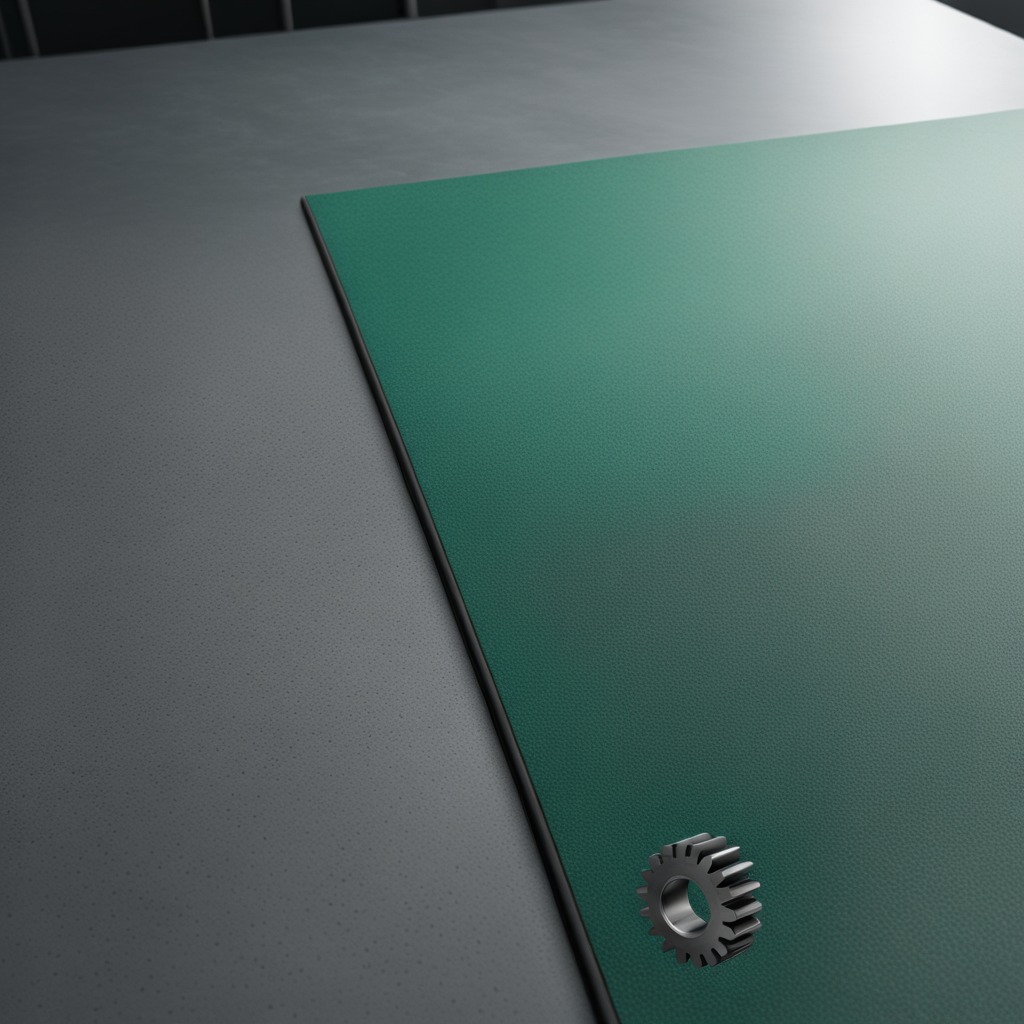
A steel gear with teeth is lying on the tabletop.